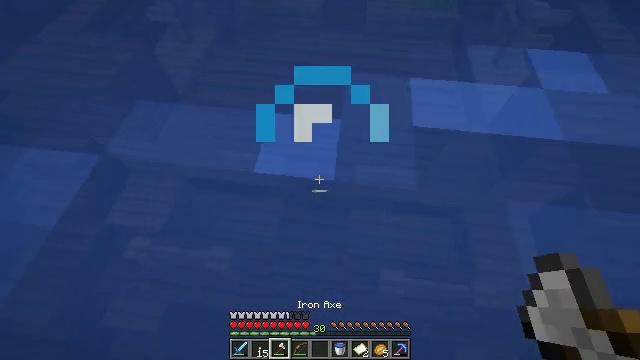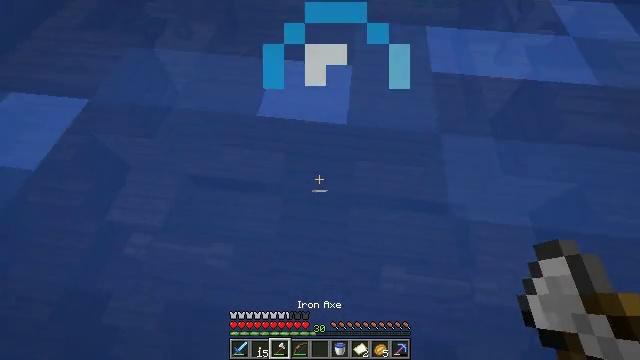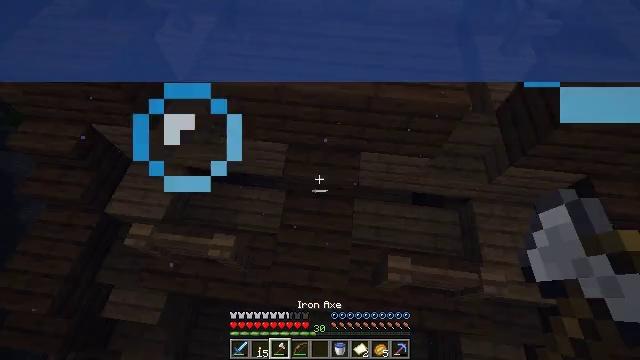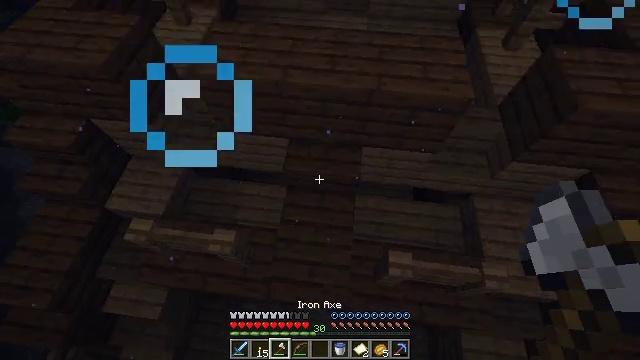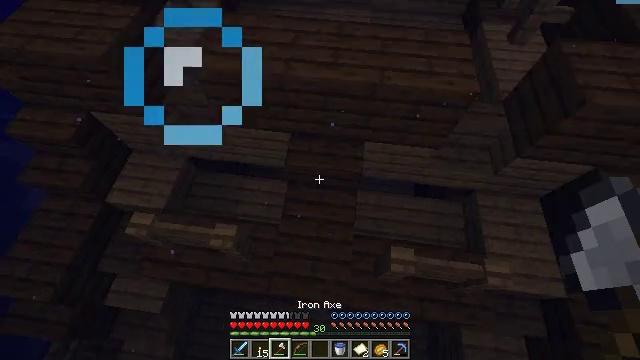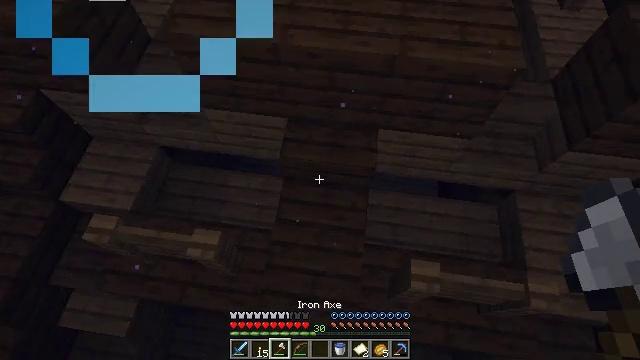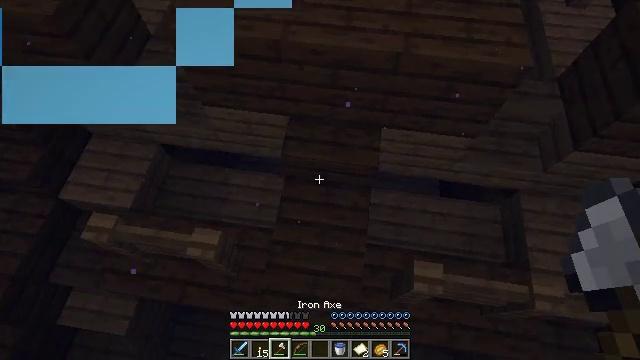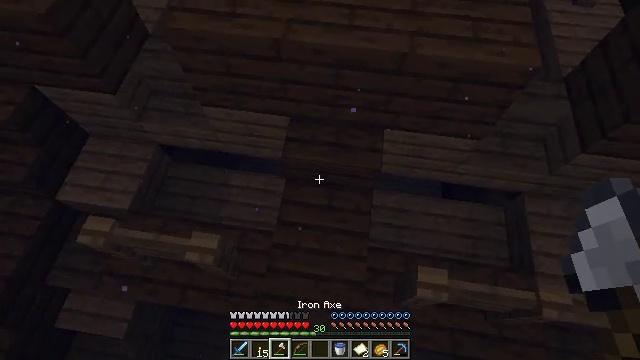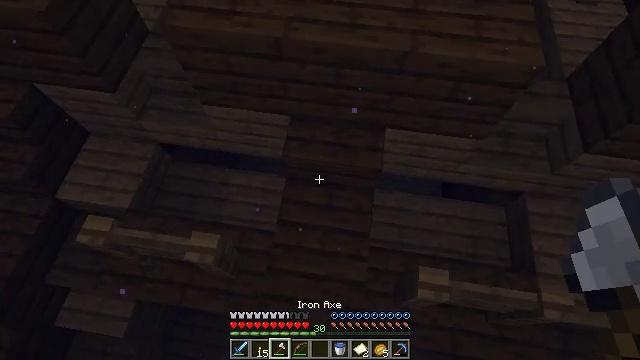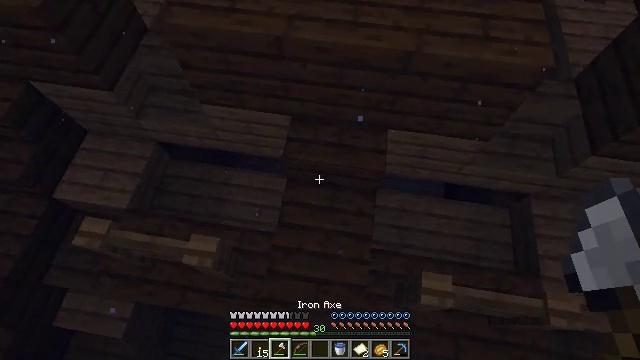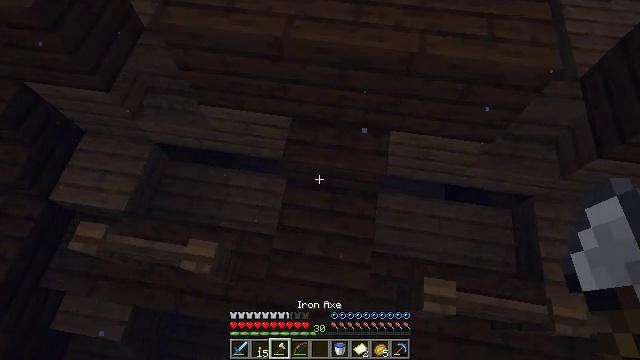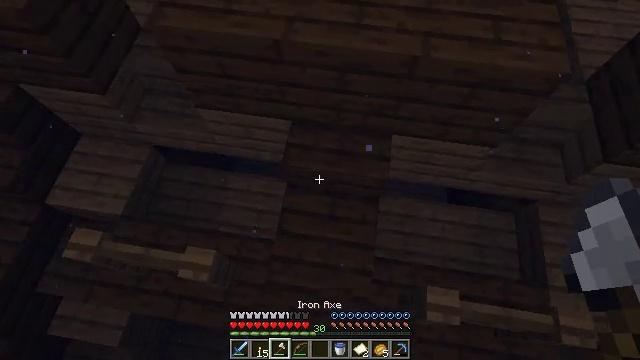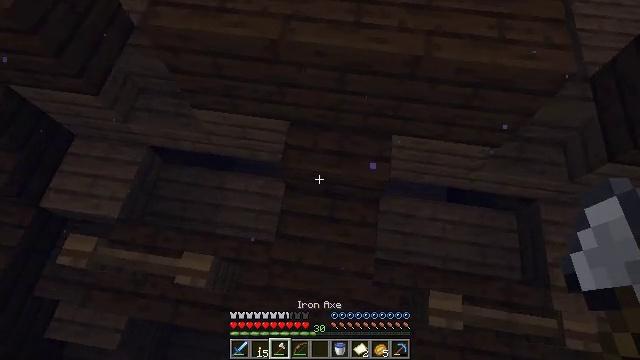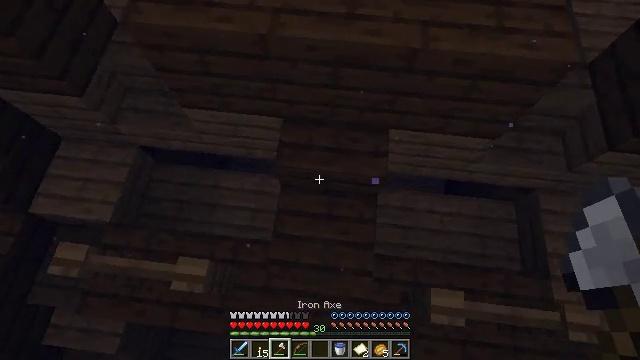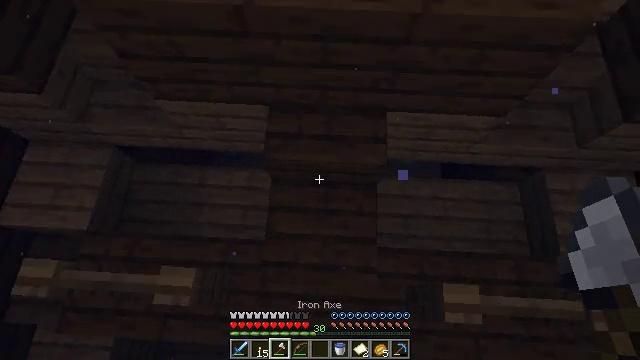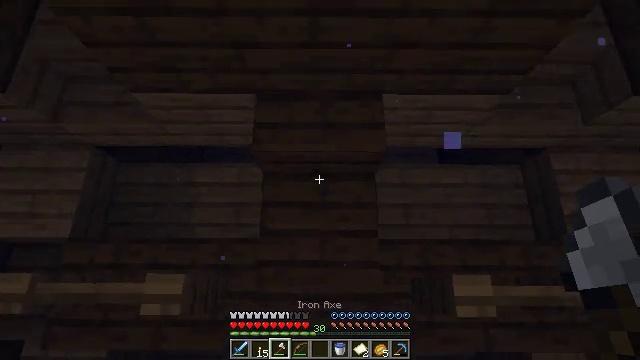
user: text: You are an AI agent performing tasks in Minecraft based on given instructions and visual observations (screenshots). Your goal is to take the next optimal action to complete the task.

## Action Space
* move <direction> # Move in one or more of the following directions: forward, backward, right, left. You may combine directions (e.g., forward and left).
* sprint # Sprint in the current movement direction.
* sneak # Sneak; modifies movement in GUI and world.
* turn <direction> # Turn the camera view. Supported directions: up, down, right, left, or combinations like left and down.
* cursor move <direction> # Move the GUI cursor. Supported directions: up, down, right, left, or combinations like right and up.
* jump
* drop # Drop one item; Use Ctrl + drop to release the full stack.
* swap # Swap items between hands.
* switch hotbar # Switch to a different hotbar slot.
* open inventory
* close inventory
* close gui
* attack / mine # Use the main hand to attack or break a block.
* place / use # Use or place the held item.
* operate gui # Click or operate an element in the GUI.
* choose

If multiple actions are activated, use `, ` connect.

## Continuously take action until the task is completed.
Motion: motion action
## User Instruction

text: Gather the spruce slab by holding left button.
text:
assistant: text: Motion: move left
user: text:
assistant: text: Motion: no_op
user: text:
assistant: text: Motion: move forward
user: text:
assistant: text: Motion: move forward
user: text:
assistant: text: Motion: move forward
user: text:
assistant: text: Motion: move forward
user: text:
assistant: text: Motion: move forward
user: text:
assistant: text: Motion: move forward
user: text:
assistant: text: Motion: move forward
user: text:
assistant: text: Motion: move forward
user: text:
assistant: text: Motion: move forward
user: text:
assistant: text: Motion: move forward
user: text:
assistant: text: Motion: move forward, sneak, turn right and down
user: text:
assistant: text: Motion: sneak, turn right and down
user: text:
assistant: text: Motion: sneak, turn right and down
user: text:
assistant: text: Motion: sneak
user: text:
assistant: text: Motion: sneak
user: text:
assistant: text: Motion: sneak
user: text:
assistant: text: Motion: sneak, turn left
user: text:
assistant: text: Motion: sneak, turn left and down
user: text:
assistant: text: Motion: sneak, turn left
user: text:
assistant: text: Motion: sneak, turn left
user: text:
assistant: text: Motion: sneak, turn left
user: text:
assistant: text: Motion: sneak, turn left
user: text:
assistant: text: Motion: move left, sneak, turn left
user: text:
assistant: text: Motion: move left, sneak
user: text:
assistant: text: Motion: move forward and move left, sneak
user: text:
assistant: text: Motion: move forward and move left, sneak
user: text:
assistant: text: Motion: move forward and move left, sneak
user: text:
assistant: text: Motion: move forward and move left, sneak